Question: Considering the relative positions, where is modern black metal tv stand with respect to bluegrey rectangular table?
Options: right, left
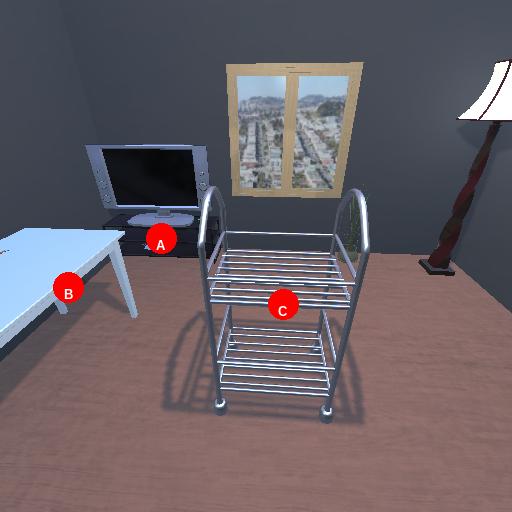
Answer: right